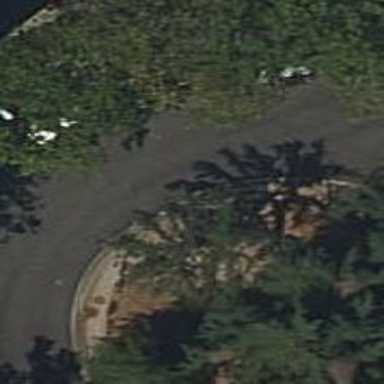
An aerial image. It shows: Roundabout on residential road with asphalt surface.